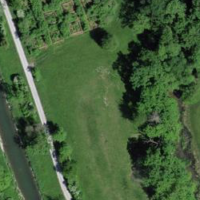
EUNIS habitat code: 25
Species observed at this site:
Geronticus eremita